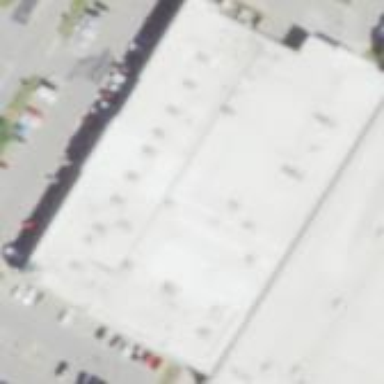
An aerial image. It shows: Retail building.